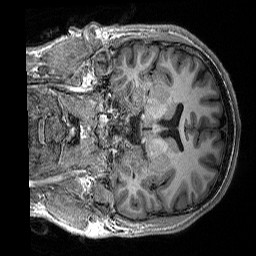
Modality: T1w
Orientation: coronal
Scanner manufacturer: siemens
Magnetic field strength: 3 T
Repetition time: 2.3 s
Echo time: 0.00298 s